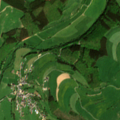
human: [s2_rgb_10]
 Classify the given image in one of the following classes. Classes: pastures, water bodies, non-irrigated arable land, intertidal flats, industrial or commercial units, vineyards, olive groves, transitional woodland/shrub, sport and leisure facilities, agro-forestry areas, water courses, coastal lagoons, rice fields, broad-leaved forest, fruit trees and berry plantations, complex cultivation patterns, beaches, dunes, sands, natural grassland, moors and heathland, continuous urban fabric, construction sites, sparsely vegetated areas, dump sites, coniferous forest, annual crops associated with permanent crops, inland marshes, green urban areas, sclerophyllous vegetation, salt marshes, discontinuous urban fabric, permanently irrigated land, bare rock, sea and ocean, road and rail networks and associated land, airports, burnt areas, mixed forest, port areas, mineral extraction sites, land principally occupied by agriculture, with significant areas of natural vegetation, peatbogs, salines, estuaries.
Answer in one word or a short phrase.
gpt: discontinuous urban fabric, pastures, complex cultivation patterns, mixed forest